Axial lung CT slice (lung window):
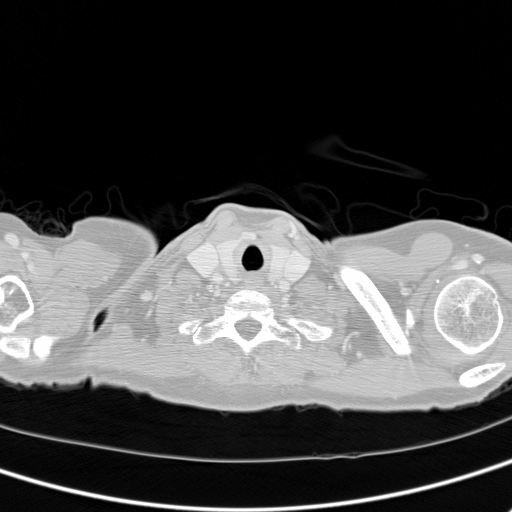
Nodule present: no